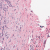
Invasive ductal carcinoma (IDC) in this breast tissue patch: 1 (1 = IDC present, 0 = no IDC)